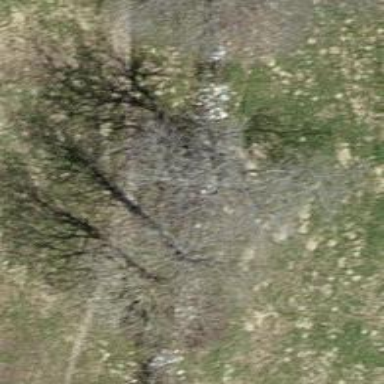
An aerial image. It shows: Single tag "natural: tree."